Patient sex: F
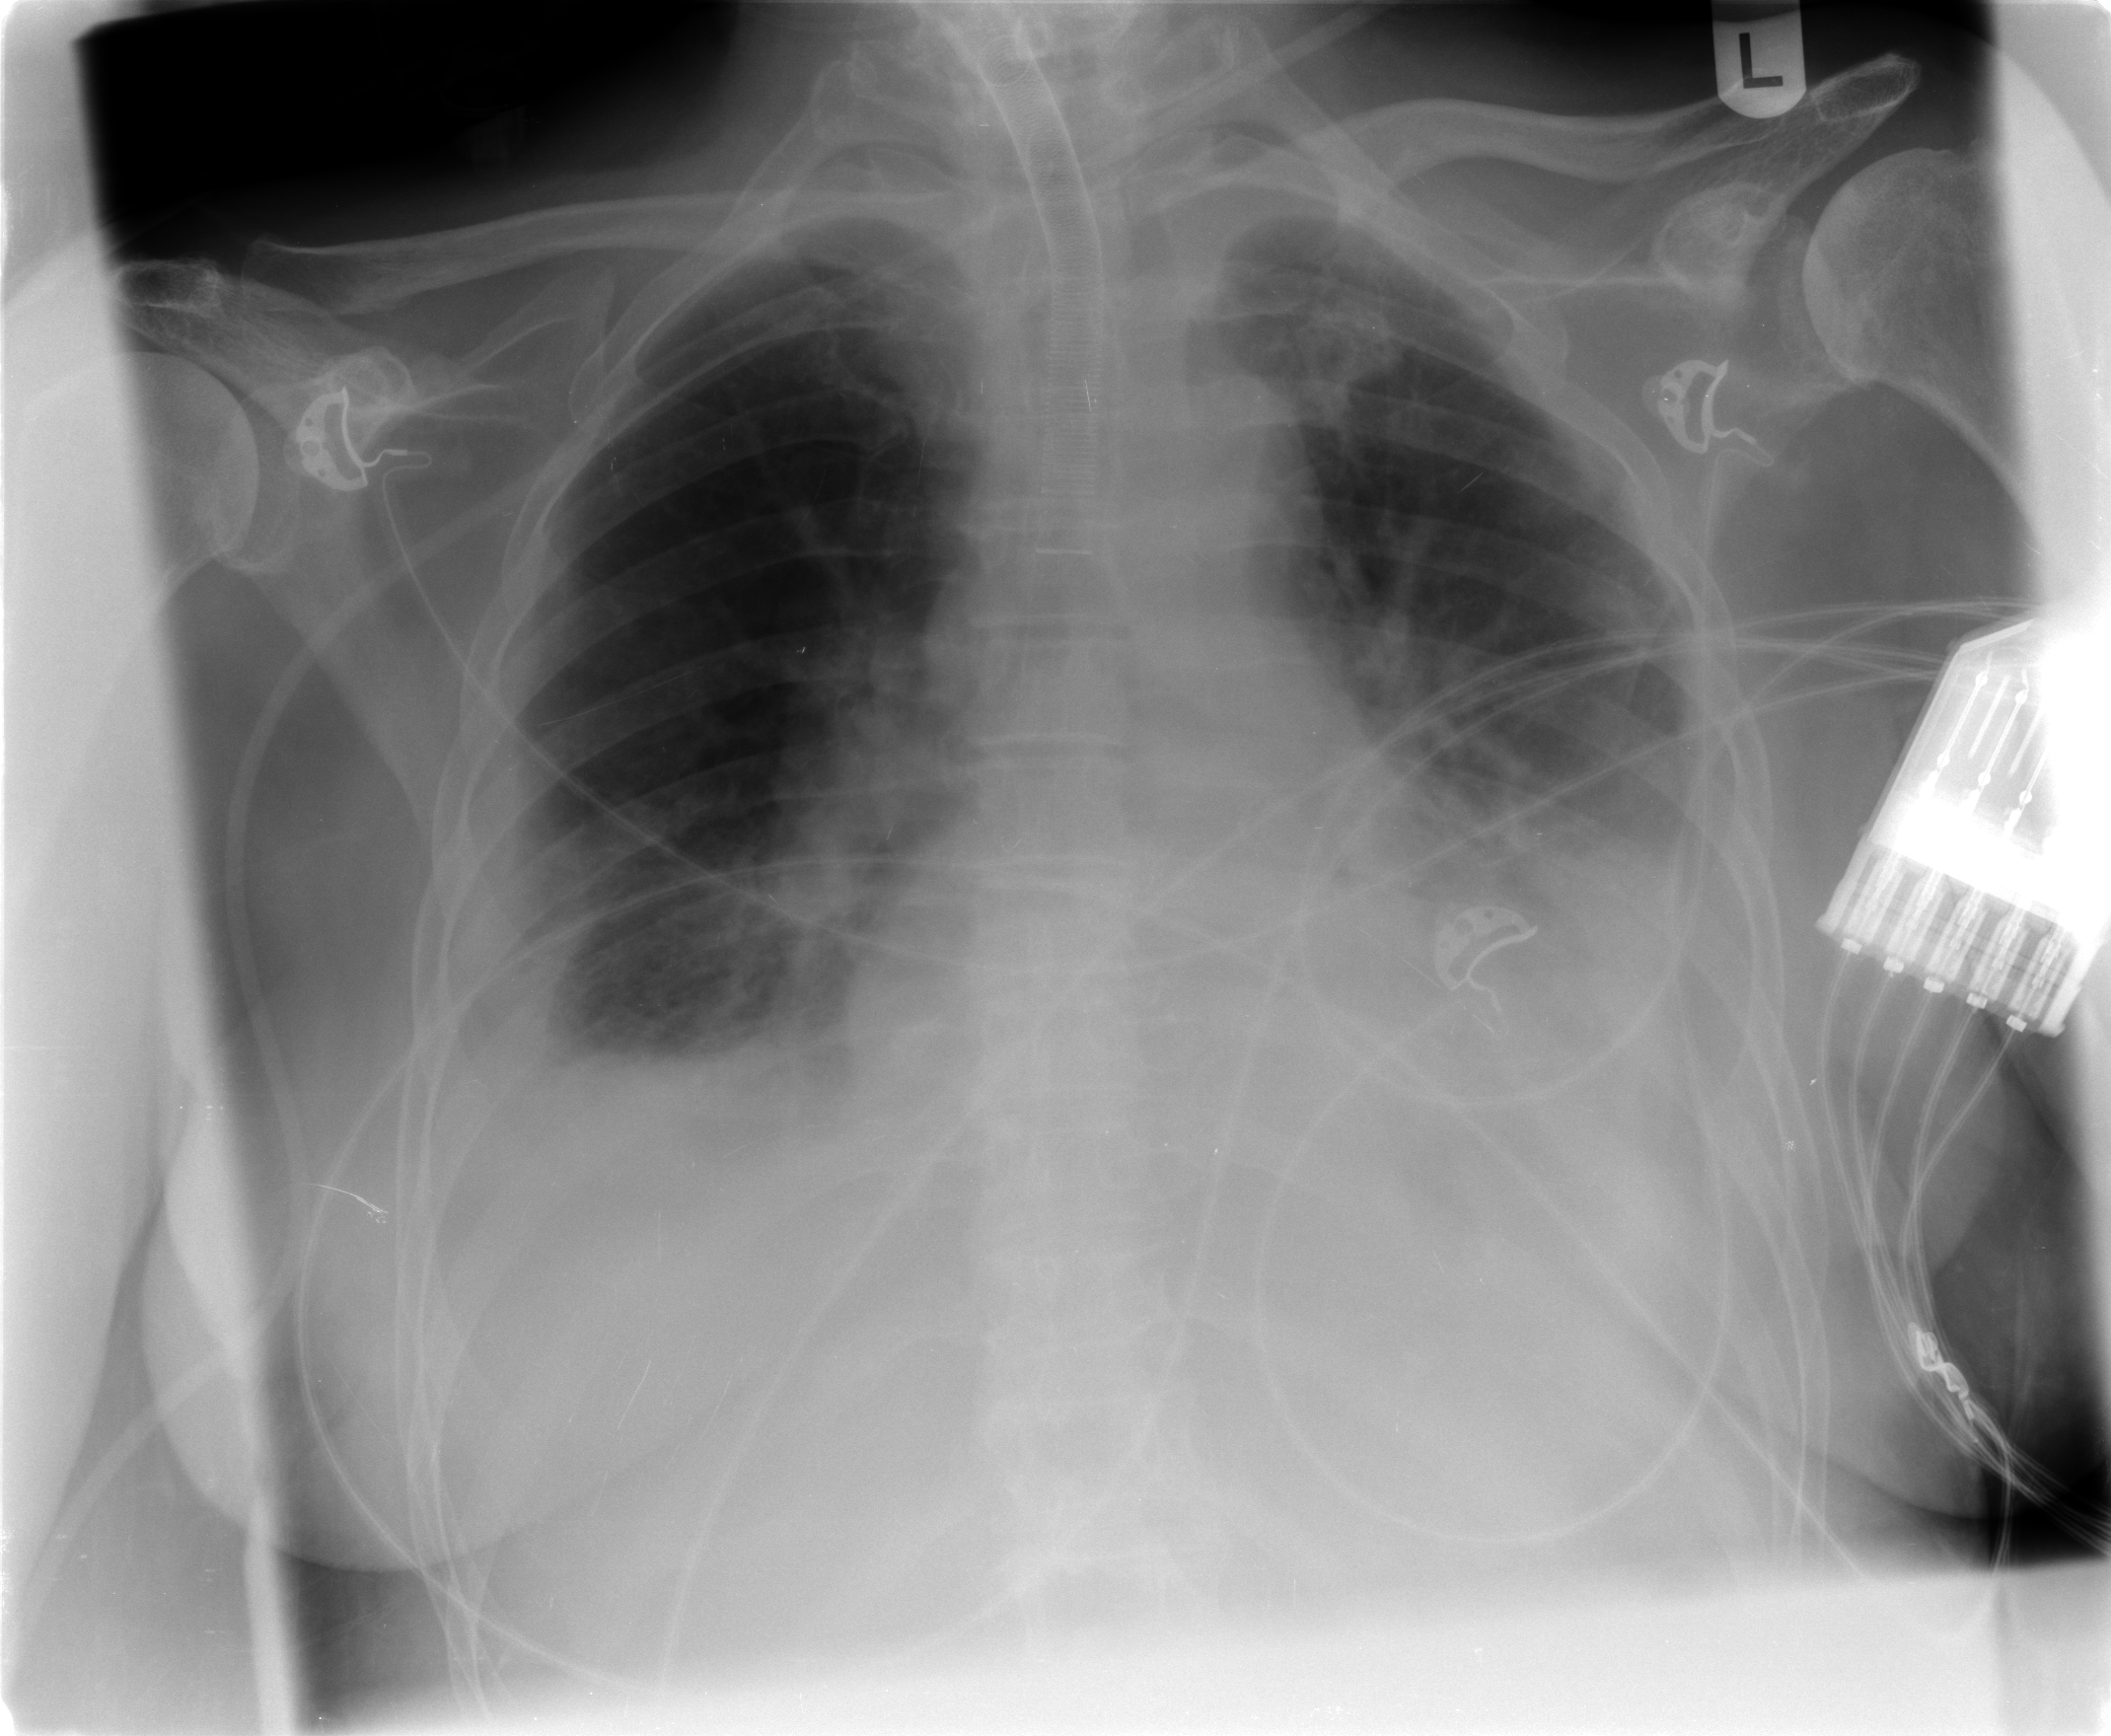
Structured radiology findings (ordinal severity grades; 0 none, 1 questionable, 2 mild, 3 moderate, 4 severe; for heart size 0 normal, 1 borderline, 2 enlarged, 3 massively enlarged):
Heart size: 2
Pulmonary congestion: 2
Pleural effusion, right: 2
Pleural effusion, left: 3
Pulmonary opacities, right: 2
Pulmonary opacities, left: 3
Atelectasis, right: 3
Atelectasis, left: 3